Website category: university
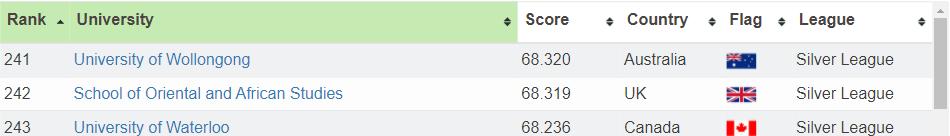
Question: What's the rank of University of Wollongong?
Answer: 241

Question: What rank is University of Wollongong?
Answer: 241

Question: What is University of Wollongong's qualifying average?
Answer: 241

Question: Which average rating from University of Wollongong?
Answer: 241

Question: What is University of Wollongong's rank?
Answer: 241

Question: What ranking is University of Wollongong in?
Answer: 241

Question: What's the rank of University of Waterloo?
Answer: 243

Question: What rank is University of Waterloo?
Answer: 243

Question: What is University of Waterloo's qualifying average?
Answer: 243

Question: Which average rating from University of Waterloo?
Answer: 243

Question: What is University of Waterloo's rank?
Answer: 243

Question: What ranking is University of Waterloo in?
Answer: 243

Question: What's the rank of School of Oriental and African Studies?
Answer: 242

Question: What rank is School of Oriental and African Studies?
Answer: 242

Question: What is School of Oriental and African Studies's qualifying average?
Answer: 242

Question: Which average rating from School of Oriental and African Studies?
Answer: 242

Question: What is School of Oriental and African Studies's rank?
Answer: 242

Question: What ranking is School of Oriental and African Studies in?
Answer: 242

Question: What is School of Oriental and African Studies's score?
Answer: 68.319

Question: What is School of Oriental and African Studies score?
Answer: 68.319

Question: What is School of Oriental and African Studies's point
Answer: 68.319

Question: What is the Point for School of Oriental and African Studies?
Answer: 68.319

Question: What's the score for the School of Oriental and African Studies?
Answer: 68.319

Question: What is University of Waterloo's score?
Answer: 68.236

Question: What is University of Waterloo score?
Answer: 68.236

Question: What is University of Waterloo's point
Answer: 68.236

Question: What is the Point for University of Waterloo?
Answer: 68.236

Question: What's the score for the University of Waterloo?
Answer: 68.236

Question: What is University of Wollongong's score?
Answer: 68.320

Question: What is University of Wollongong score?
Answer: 68.320

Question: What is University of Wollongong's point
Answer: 68.320

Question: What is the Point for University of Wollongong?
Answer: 68.320

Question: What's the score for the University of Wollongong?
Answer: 68.320

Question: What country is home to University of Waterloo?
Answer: Canada

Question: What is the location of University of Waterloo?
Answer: Canada

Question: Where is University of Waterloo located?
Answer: Canada

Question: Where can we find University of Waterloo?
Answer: Canada

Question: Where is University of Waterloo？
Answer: Canada

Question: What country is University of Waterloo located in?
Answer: Canada

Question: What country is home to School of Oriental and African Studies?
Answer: UK

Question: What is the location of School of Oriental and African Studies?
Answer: UK

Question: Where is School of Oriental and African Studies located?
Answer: UK

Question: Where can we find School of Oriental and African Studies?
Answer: UK

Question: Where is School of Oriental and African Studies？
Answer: UK

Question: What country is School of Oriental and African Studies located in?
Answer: UK

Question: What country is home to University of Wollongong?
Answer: Australia

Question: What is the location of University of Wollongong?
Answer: Australia

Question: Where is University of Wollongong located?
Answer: Australia

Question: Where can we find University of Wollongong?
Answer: Australia

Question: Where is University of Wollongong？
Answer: Australia

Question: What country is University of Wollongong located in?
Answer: Australia

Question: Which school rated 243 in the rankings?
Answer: University of Waterloo

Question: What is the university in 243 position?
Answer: University of Waterloo

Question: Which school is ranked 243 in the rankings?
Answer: University of Waterloo

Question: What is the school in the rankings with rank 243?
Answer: University of Waterloo

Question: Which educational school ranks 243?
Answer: University of Waterloo

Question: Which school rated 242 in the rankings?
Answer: School of Oriental and African Studies

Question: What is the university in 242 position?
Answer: School of Oriental and African Studies

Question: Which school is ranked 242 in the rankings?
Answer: School of Oriental and African Studies

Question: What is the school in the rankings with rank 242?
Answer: School of Oriental and African Studies

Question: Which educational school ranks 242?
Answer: School of Oriental and African Studies

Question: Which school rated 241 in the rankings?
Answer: University of Wollongong

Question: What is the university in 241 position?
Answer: University of Wollongong

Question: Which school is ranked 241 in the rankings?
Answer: University of Wollongong